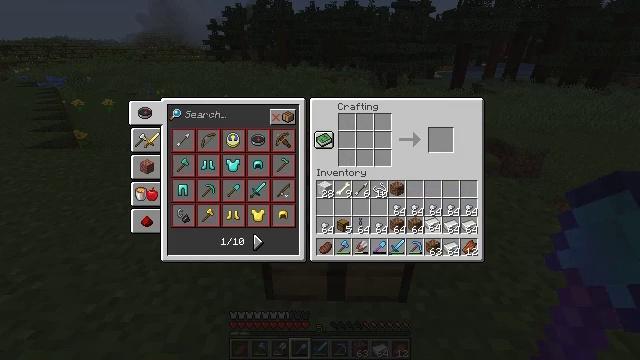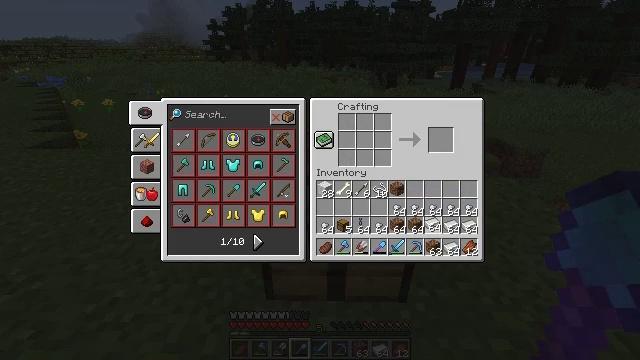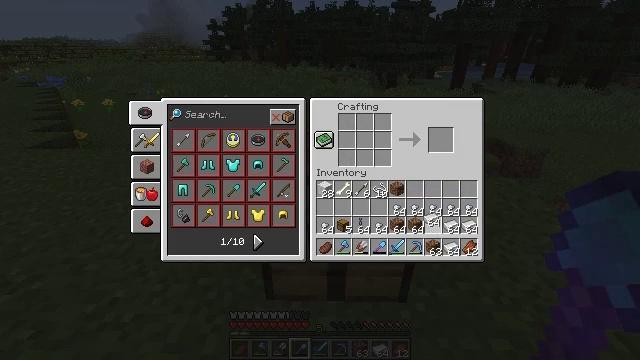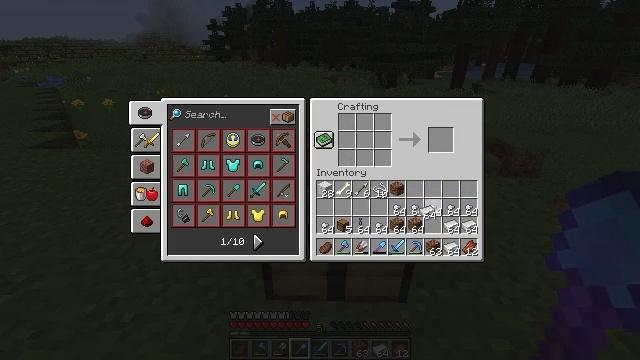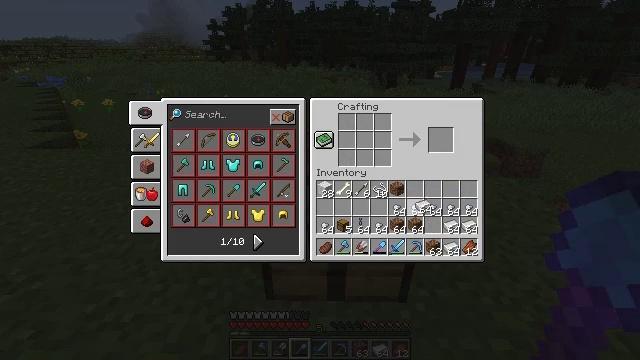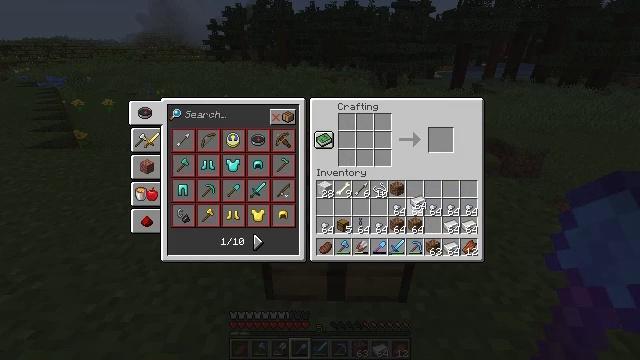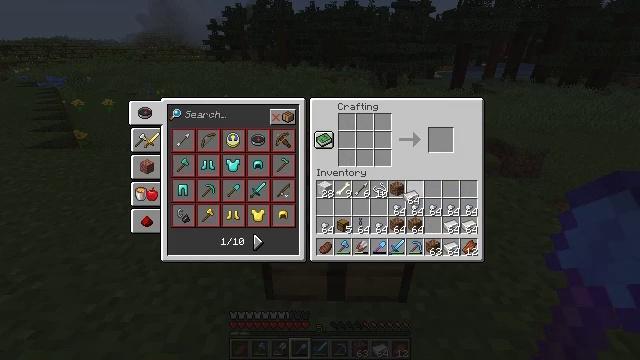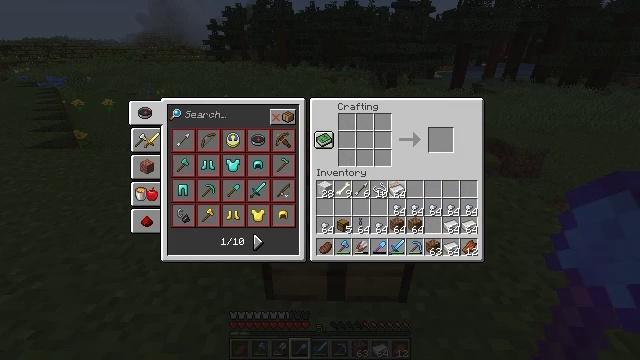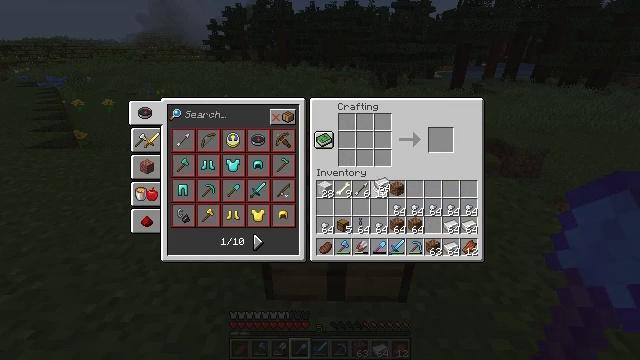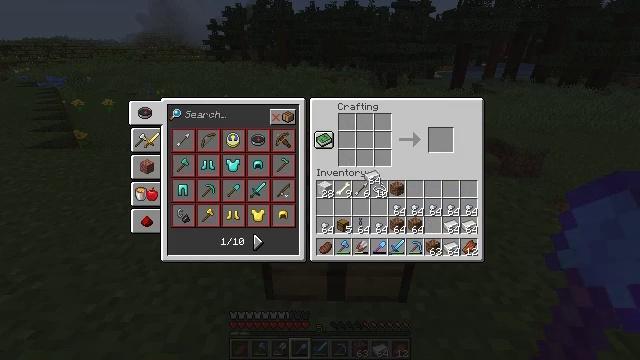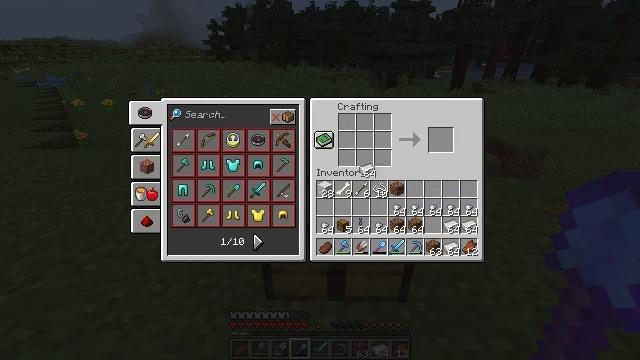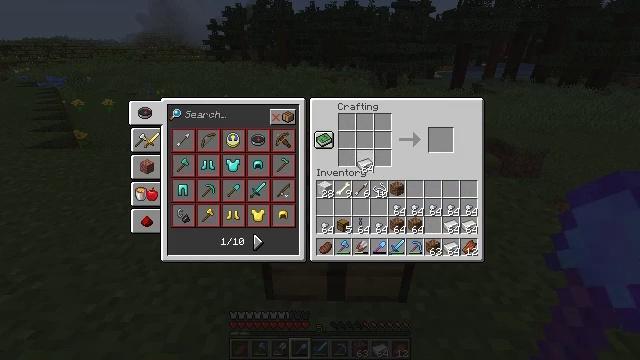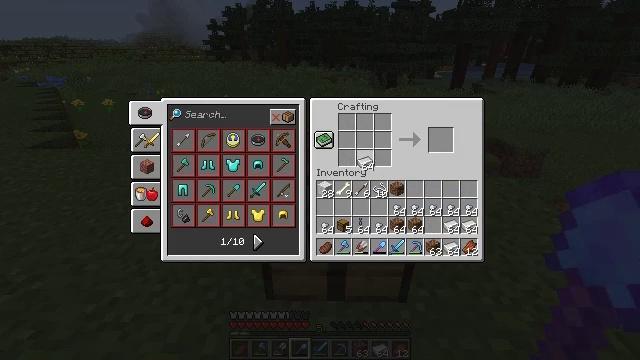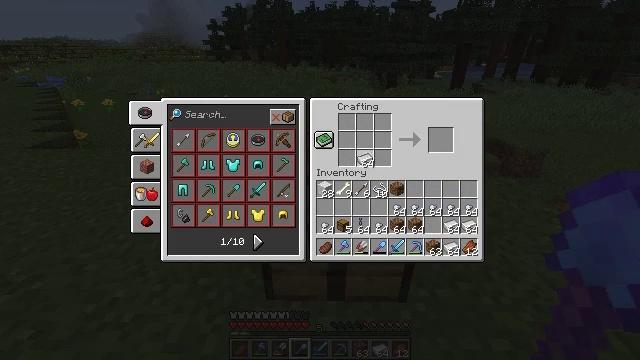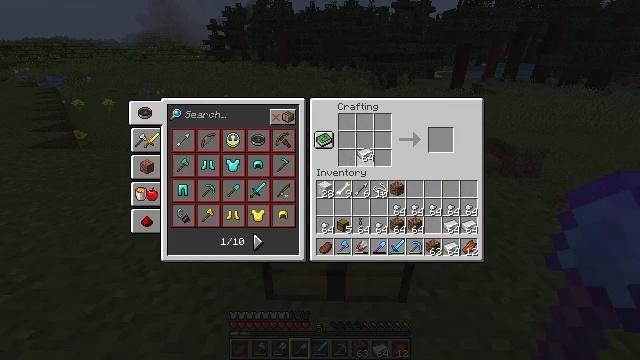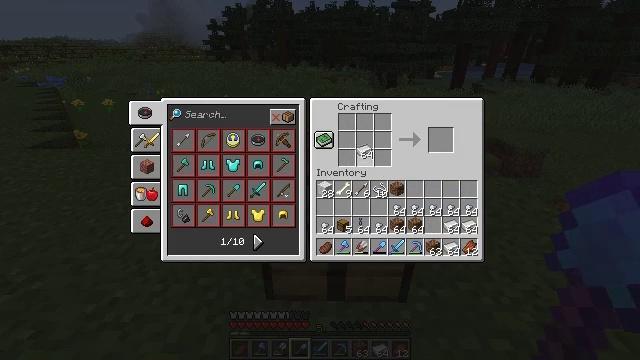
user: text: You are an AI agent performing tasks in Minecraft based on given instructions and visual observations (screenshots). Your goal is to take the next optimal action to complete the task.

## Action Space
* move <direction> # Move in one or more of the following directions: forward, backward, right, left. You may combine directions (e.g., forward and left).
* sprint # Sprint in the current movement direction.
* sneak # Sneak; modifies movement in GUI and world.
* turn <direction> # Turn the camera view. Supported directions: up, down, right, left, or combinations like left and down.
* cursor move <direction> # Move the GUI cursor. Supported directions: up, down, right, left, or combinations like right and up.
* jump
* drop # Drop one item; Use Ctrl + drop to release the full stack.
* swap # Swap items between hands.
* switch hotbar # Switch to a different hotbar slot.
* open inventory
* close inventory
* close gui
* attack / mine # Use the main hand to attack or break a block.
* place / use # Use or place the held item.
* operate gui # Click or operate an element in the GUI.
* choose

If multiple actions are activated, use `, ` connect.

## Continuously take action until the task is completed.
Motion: motion action
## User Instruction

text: Combine iron materials to craft a chain.
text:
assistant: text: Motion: no_op
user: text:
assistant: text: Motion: no_op
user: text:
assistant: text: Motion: cursor move up
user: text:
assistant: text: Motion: no_op
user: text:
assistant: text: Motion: no_op
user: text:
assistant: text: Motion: cursor move left
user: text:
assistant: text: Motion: cursor move left
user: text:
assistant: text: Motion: cursor move left and up
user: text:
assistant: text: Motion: cursor move left and up
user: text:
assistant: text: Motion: no_op
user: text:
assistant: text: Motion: no_op
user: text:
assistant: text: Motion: no_op
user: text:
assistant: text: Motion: no_op
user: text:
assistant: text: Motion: no_op
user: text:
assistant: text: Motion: no_op
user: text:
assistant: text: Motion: no_op
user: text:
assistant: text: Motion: no_op
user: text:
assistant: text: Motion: no_op
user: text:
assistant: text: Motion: no_op
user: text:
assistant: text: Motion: no_op
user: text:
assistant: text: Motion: operate gui
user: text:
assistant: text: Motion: operate gui
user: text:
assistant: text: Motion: operate gui
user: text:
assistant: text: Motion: no_op
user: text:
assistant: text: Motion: cursor move down
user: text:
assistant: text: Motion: cursor move right and down
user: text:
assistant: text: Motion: cursor move right and down
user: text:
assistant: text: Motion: cursor move down
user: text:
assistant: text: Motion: no_op
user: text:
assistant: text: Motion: no_op